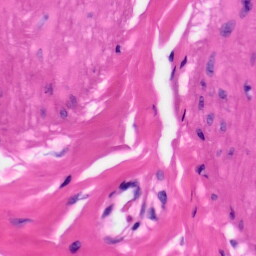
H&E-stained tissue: Skin